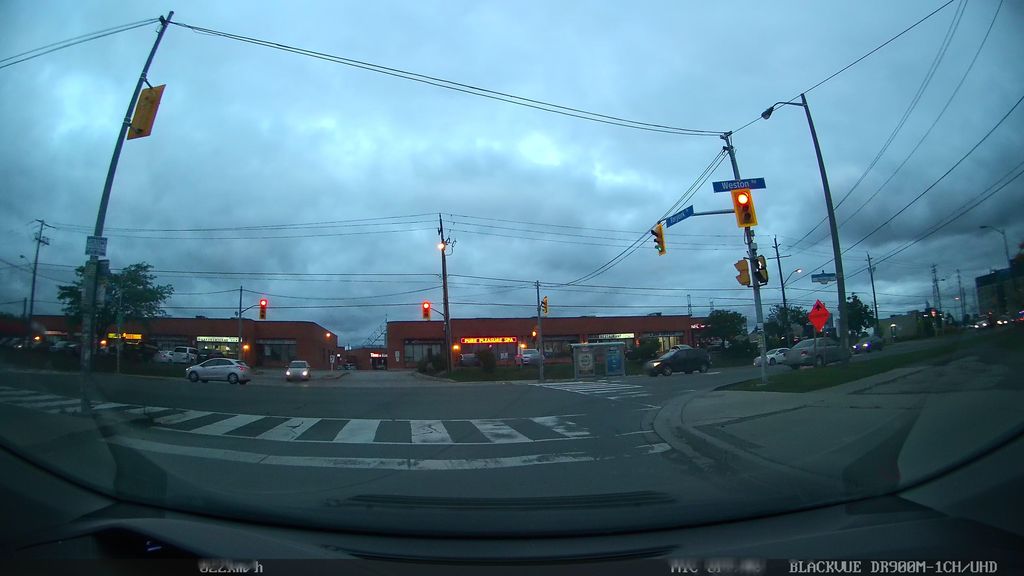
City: toronto